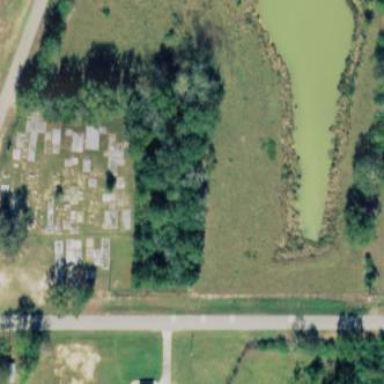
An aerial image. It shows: Cemetery.